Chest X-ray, AP view. Patient: 73 years old, sex F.
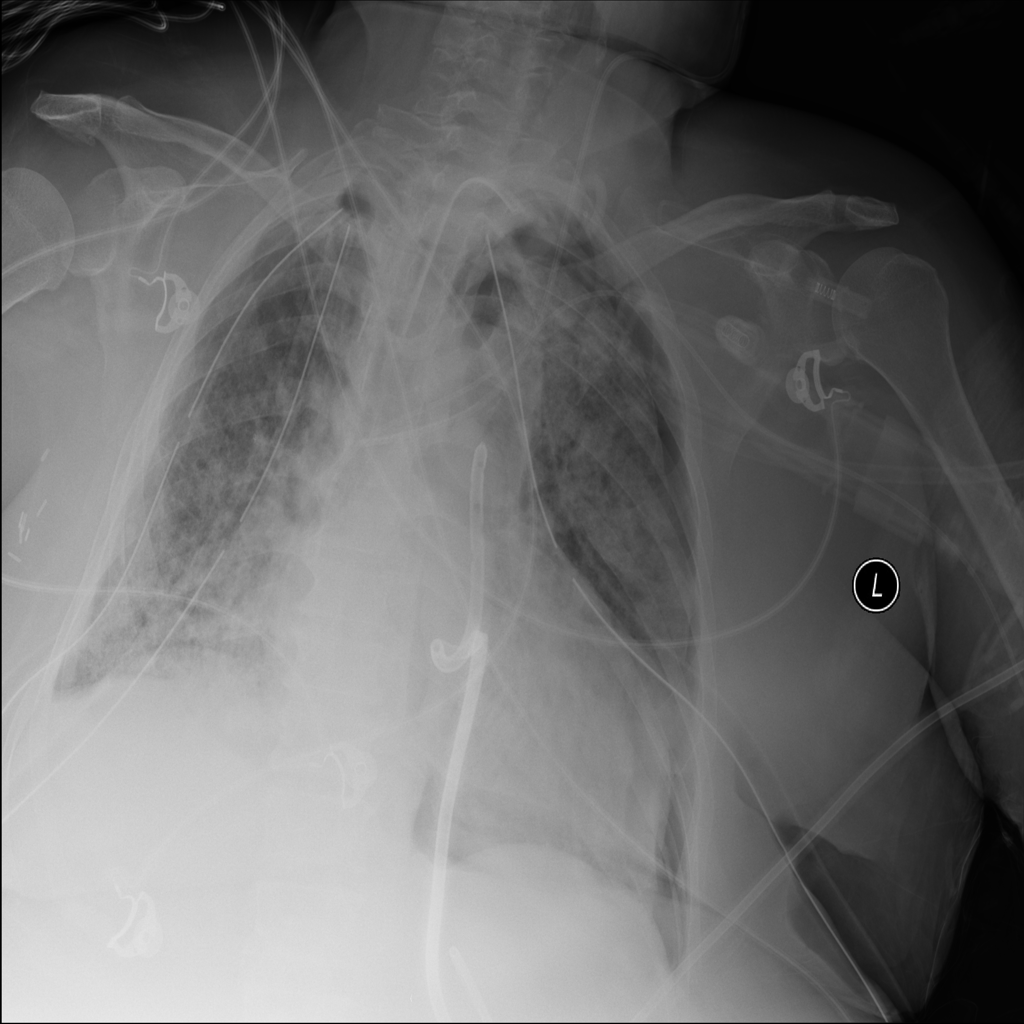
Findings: Infiltration, Pneumothorax